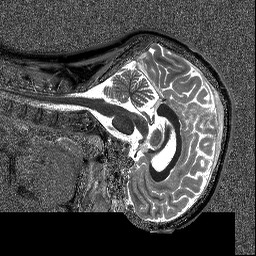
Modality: T1map
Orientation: sagittal
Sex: female